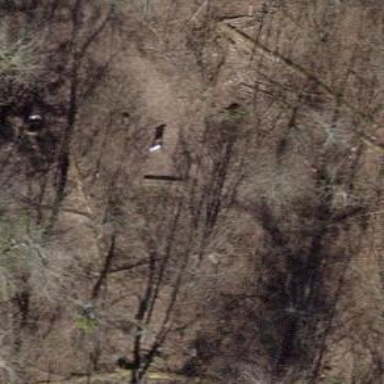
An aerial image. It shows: Brown bench.